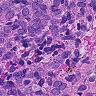
Metastatic tissue present: yes